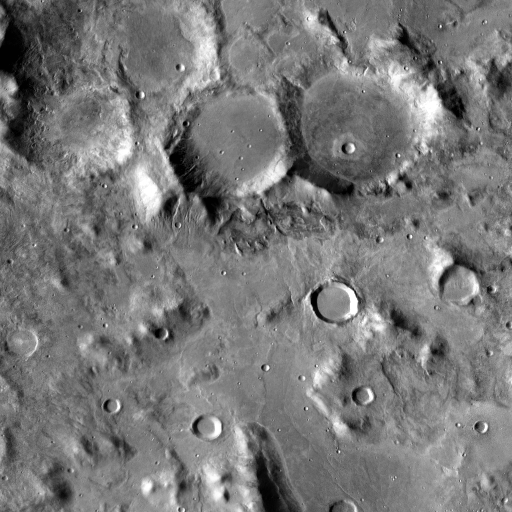
Crater classes present: Background, Other, Layered, Buried